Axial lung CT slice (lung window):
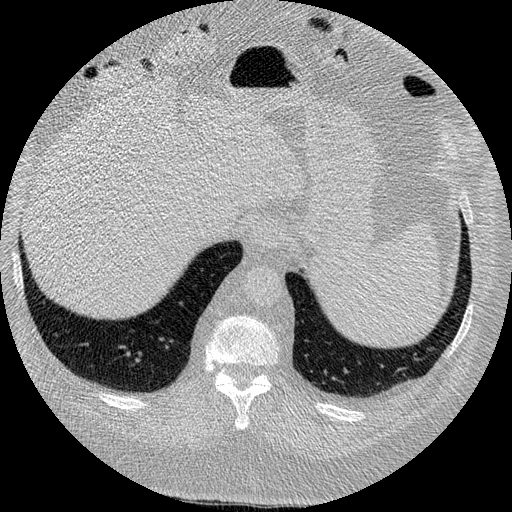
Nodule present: no